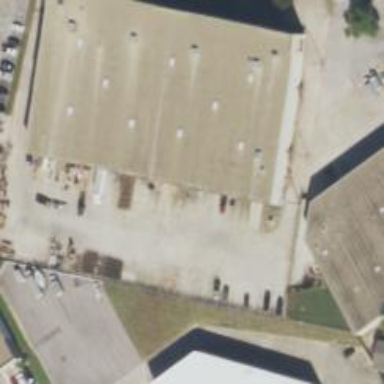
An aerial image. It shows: Warehouse building.